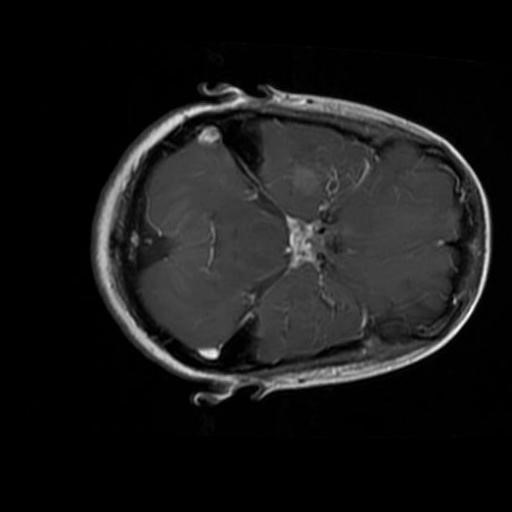
Label: brain_glioma